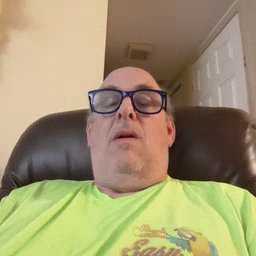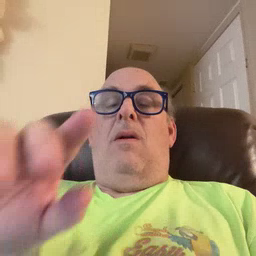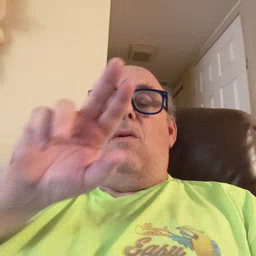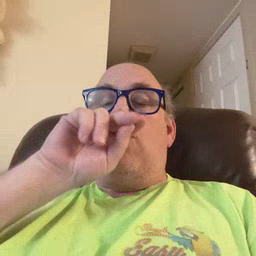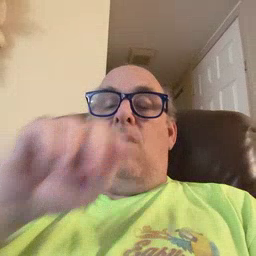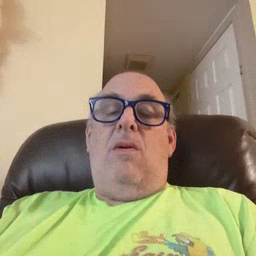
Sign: goose